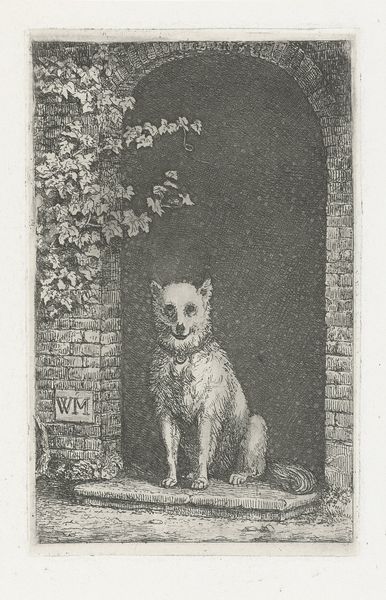
Titel: Op de drempel zittende hond
Künstler: Christiaan Wilhelmus Moorrees
Standort: Amsterdam
Institution: Rijksmuseum
Schlagwörter: baum, blätter, wolf, sitzen, grau, zeichnung, hund, stein, porträt, türbogen, bogen, halsband, mauer, backstein, tor, eingang, schwarz-weiss, ziegelsteine, efeu, wm